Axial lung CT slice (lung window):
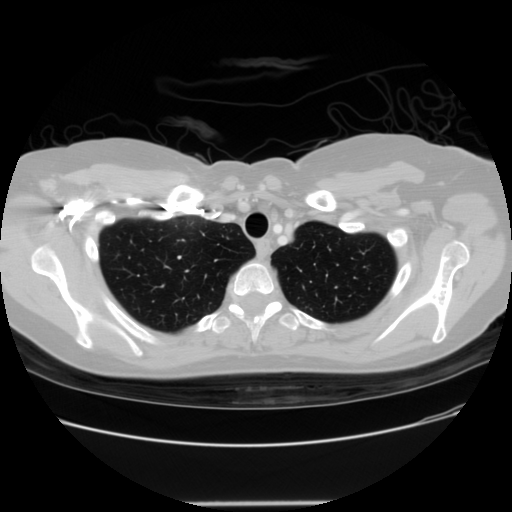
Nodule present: no